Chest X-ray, PA view. Patient: 52 years old, sex M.
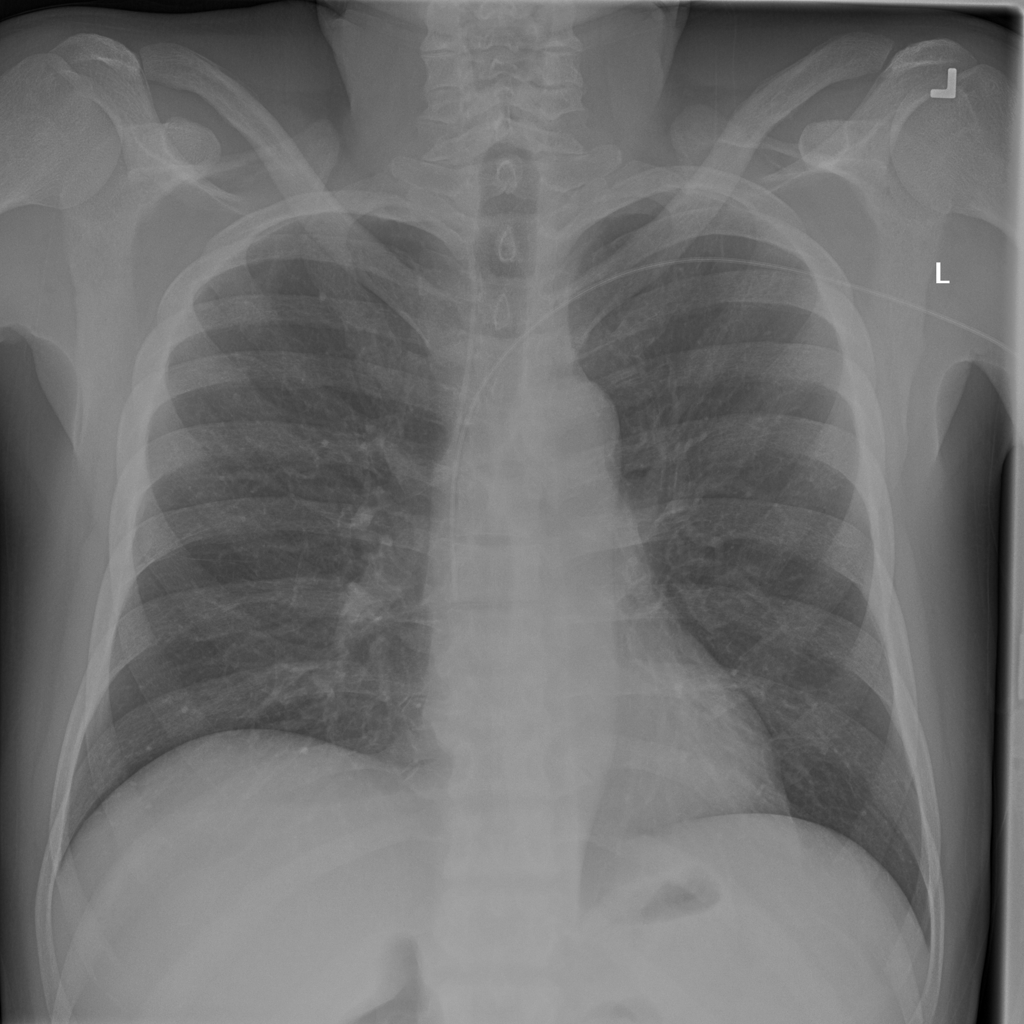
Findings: No Finding